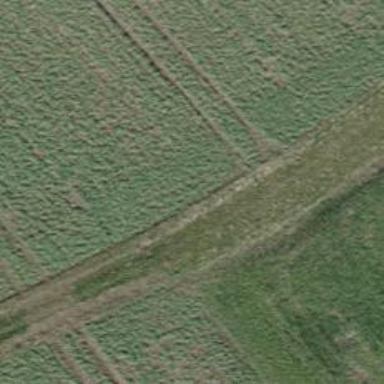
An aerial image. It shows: Grassy track with grade 5 track type.